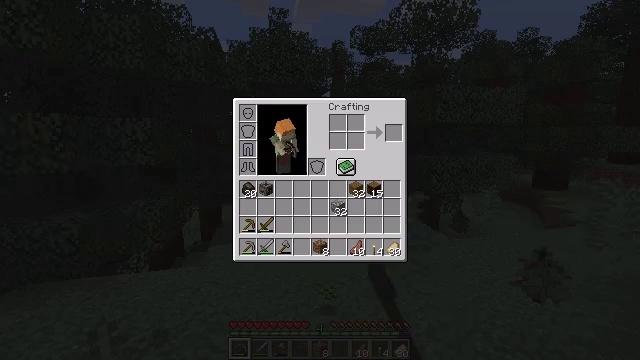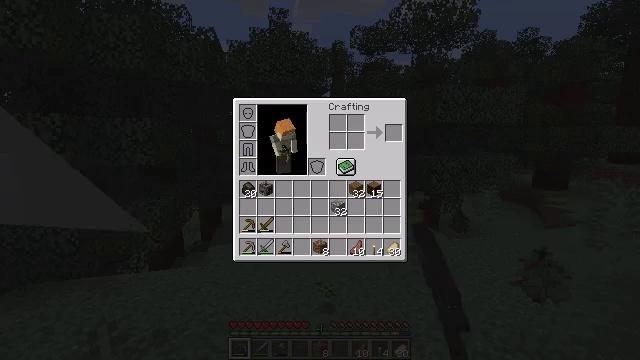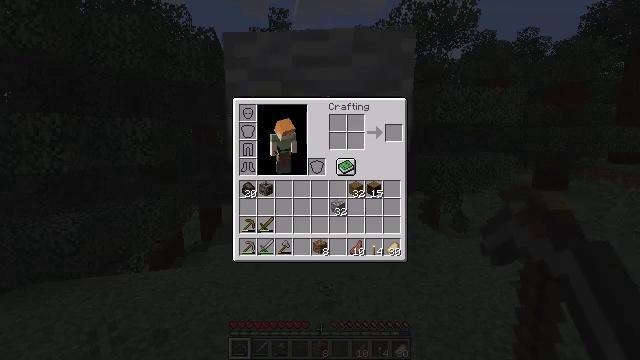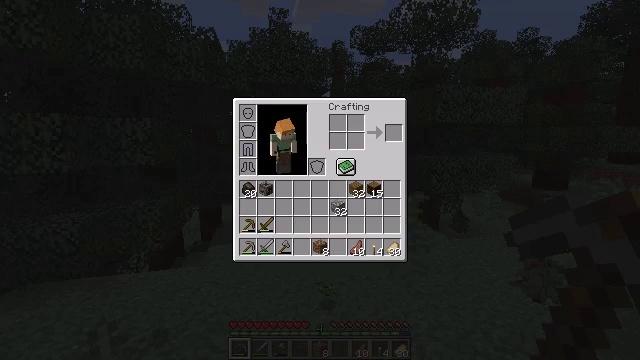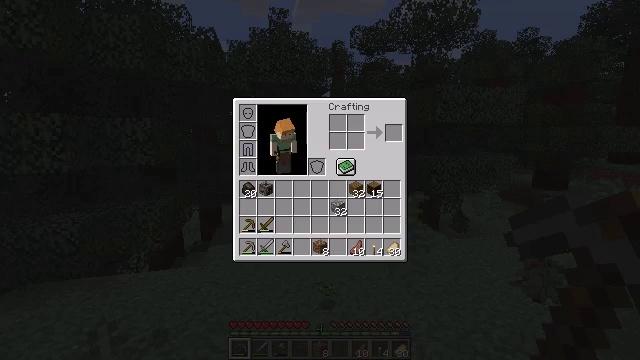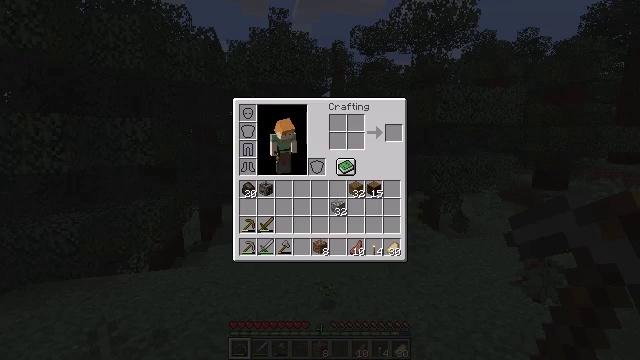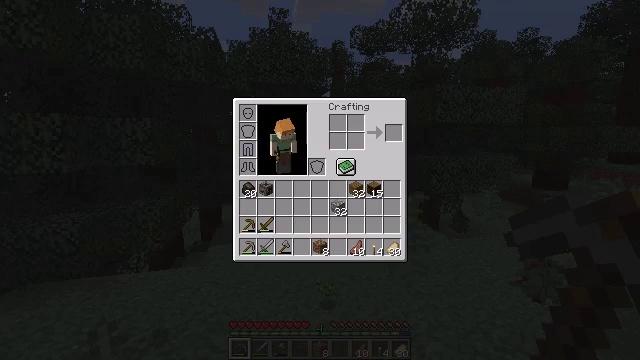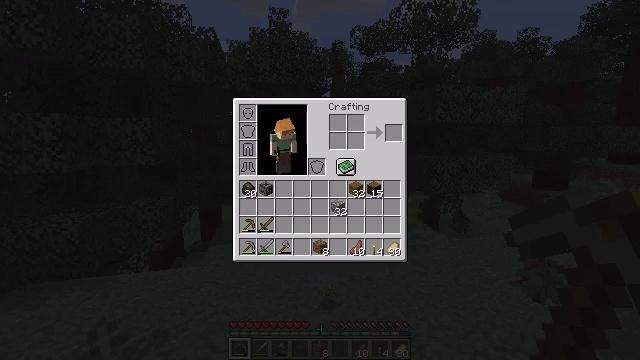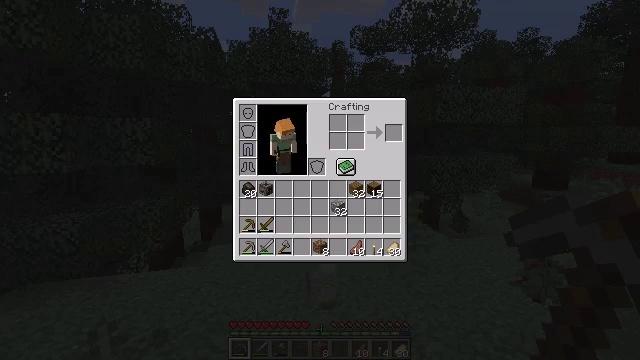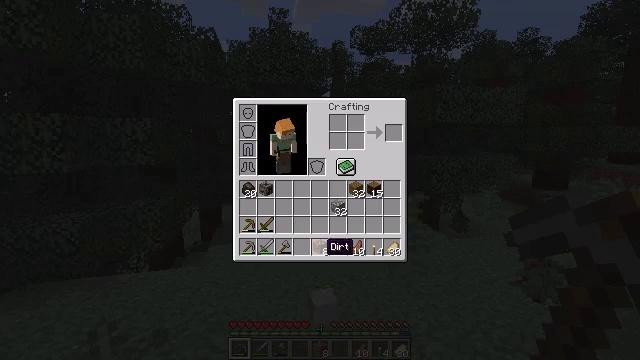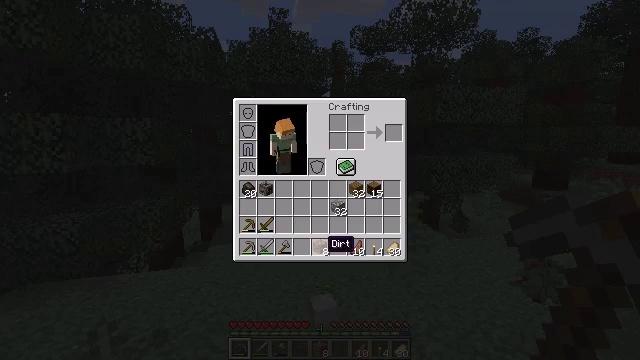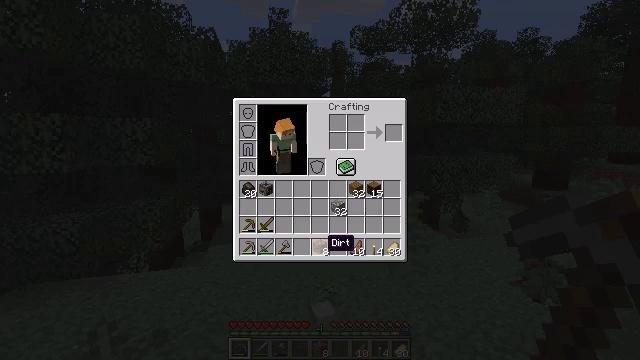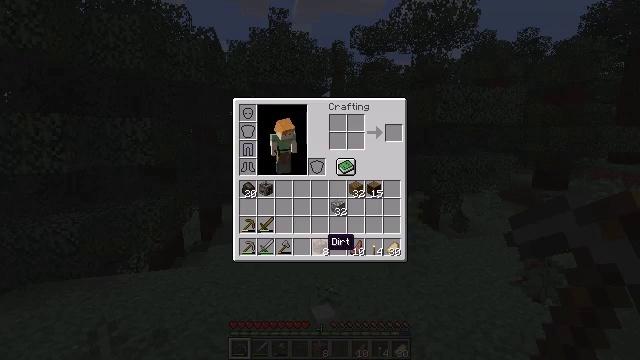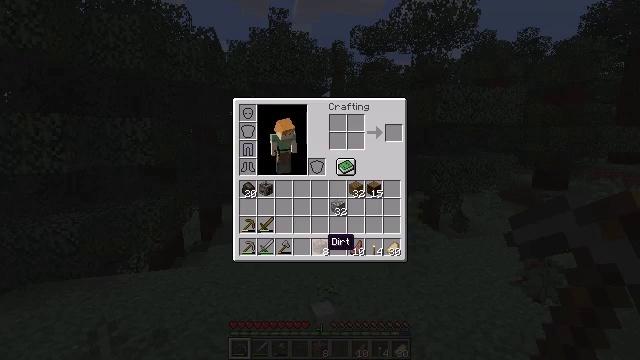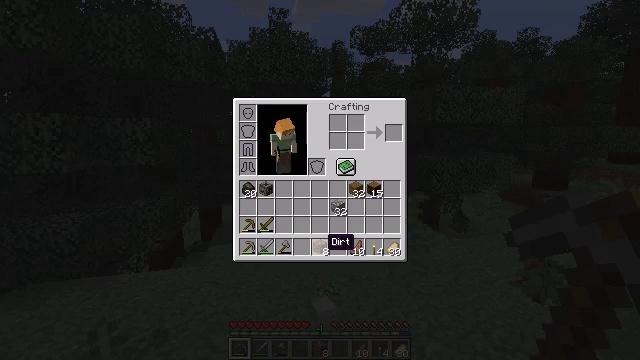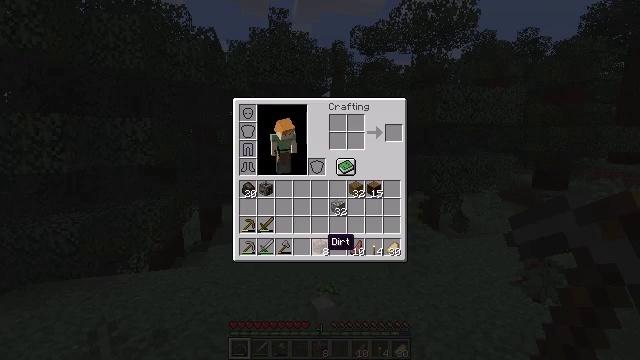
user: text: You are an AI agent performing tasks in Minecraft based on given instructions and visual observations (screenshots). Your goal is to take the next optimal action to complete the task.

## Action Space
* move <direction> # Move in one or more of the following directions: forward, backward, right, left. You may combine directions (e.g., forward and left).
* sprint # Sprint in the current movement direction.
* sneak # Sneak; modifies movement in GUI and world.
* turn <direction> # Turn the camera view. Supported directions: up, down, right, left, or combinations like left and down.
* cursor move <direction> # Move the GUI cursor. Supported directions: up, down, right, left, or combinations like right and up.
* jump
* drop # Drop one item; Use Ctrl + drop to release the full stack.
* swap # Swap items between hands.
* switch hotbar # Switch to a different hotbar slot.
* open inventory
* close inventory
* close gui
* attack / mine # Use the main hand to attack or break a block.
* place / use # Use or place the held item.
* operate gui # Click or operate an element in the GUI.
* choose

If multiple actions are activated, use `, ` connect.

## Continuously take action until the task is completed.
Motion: motion action
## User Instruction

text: Remove a wooden sword from the inventory.
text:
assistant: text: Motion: open gui
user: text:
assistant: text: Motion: no_op
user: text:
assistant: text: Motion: no_op
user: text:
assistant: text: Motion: no_op
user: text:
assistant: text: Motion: no_op
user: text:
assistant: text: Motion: no_op
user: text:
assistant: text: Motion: no_op
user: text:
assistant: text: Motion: no_op
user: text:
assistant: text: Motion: no_op
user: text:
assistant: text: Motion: no_op
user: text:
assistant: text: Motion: no_op
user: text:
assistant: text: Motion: no_op
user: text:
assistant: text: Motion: no_op
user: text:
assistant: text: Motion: no_op
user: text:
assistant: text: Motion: no_op
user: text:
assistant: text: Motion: no_op
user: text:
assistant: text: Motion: no_op
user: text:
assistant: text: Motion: no_op
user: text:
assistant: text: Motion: no_op
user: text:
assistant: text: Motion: no_op
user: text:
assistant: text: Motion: no_op
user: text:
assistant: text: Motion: no_op
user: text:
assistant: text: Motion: no_op
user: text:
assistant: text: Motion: no_op
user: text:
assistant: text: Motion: cursor move right
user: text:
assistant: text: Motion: cursor move right
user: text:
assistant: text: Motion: turn right, close gui
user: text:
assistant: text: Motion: turn right and down
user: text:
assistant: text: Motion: turn right and down
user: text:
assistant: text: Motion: turn right and down